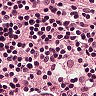
Metastatic tissue present: no